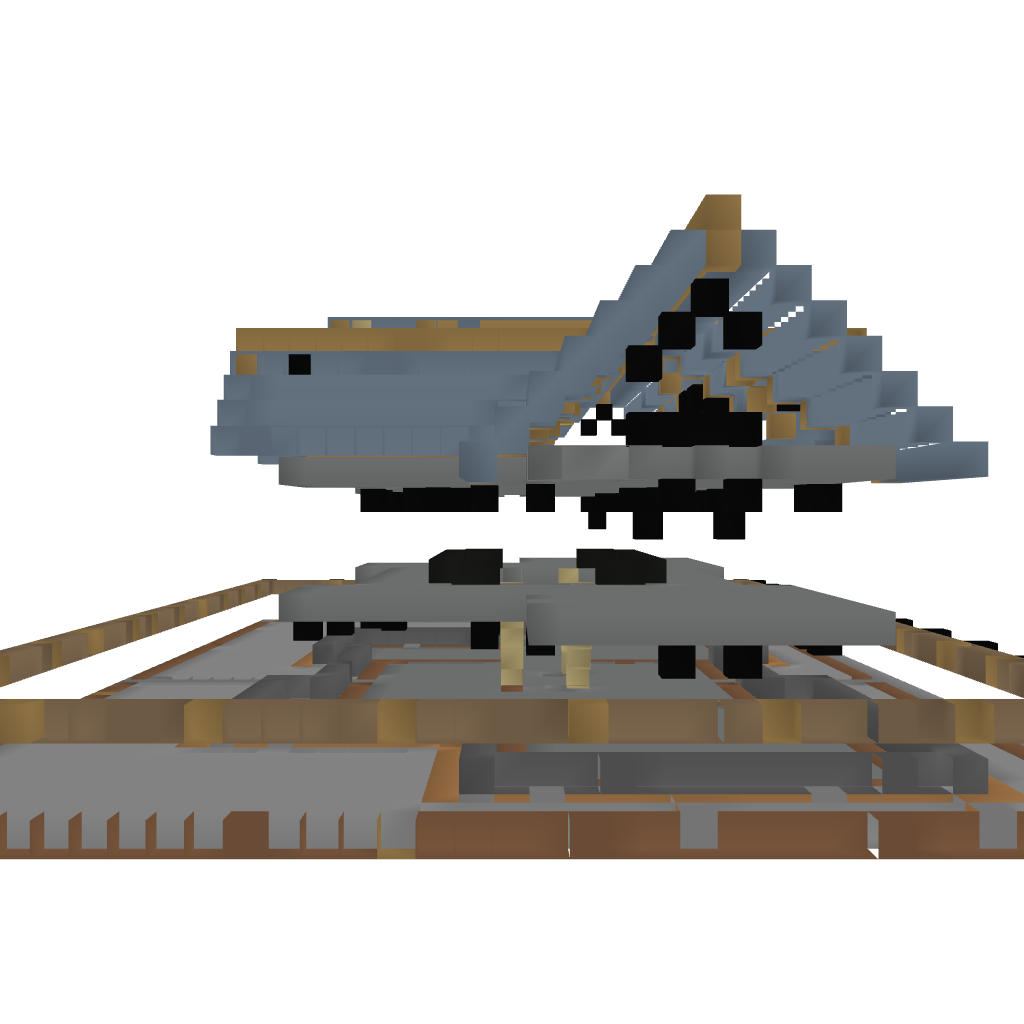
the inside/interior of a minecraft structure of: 2 Floor Mansion